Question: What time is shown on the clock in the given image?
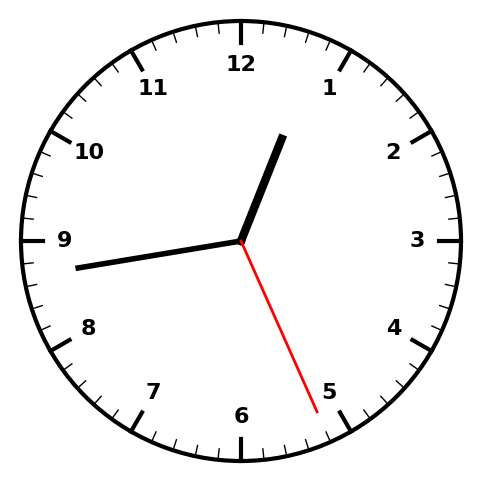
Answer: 12:43:26